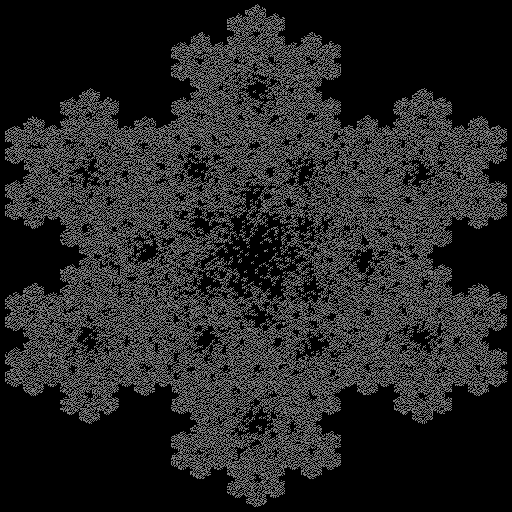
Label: koch_snowflake